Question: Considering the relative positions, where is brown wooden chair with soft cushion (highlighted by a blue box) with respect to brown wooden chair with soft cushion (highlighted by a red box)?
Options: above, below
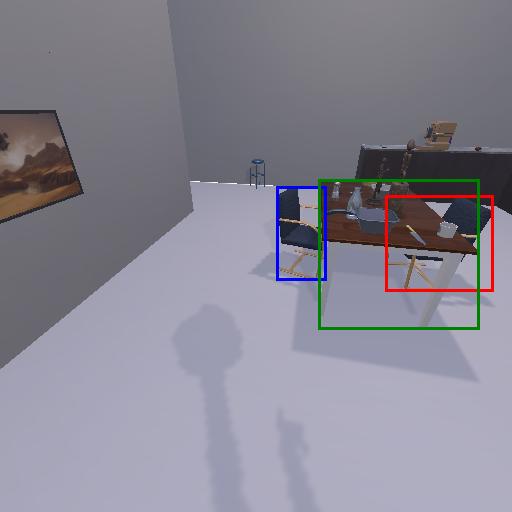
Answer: above